Interaction volume radius: 5 \u00c5
Interaction volume height: 30 \u00c5
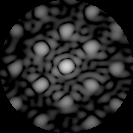
Disorder parameter: 0.3394